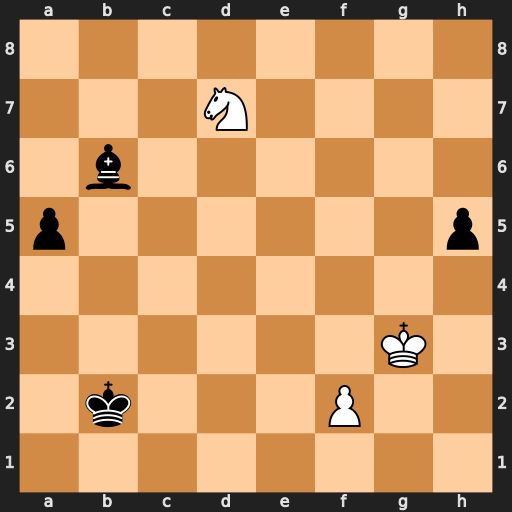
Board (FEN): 8/3N4/1b6/p6p/8/6K1/1k3P2/8
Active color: w
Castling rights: -
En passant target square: -
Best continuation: Nxb6 Kc3 Kh4 Kd3 Kxh5